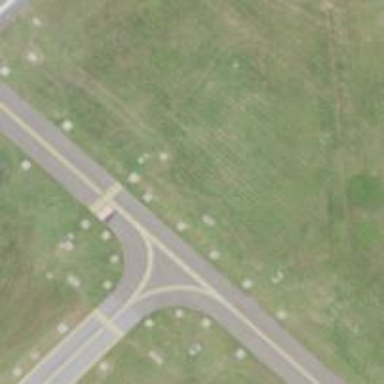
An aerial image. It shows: View of taxiway at the airport.